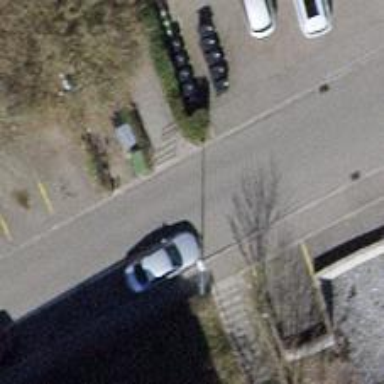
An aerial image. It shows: Raised kerb.